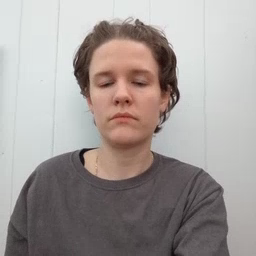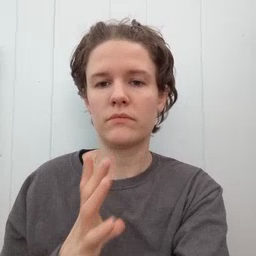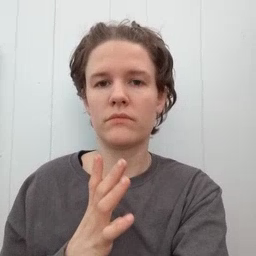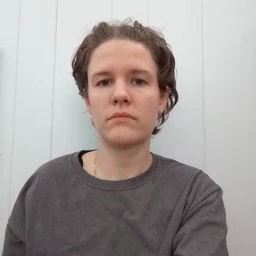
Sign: fine